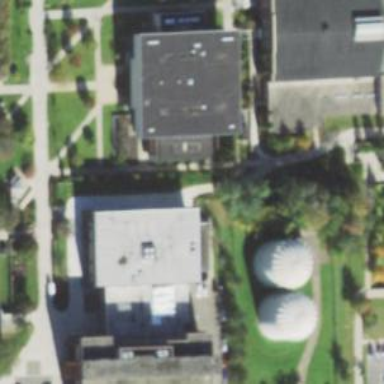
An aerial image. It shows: College building.